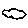
Label: cloud